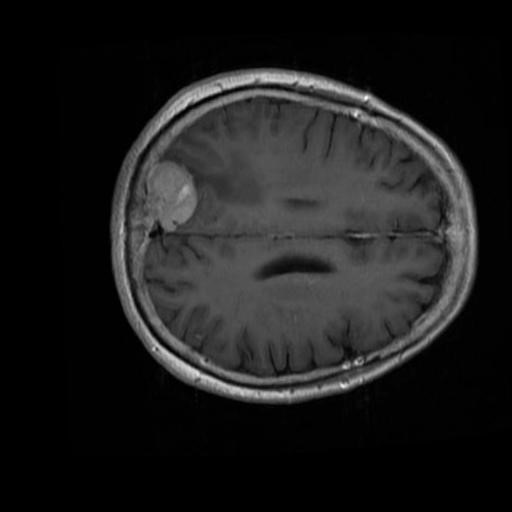
Label: brain_menin